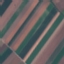
Land use / land cover: AnnualCrop